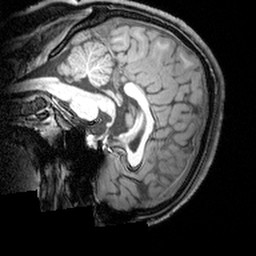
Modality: T1w
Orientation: sagittal
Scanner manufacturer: siemens
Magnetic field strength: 3 T
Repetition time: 1.9 s
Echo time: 0.00397 s